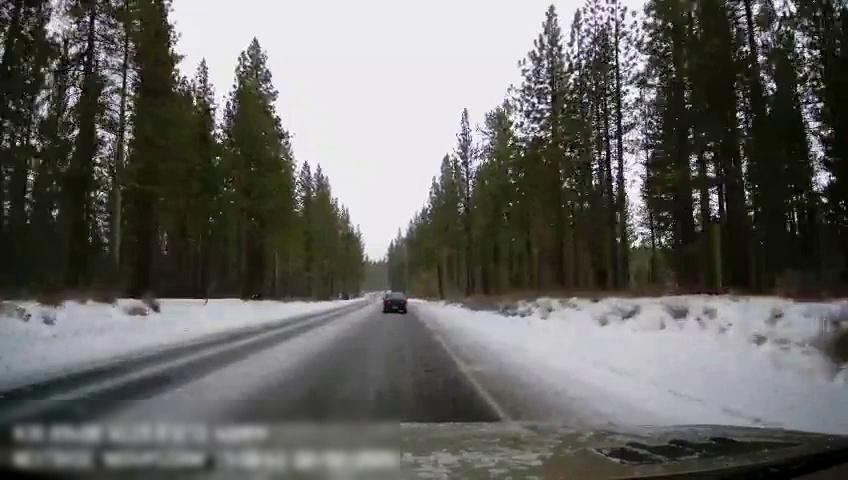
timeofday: Day
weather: Snowy
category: Drivable Space
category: Vehicles | Car
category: Lanes | Current Lane